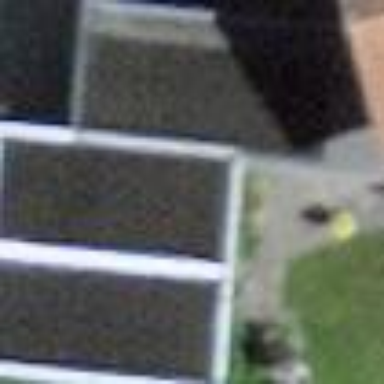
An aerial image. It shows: Garage.